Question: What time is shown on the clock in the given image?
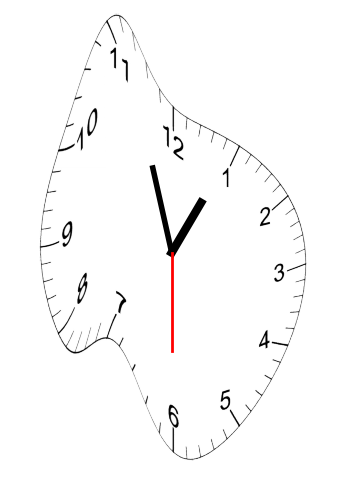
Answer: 12:56:30